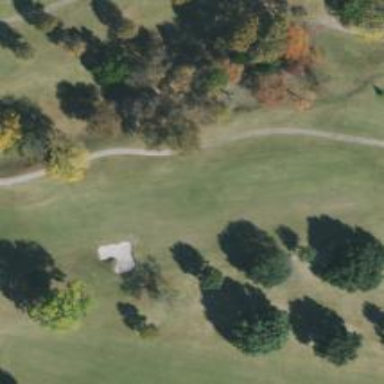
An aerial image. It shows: Golf hole.